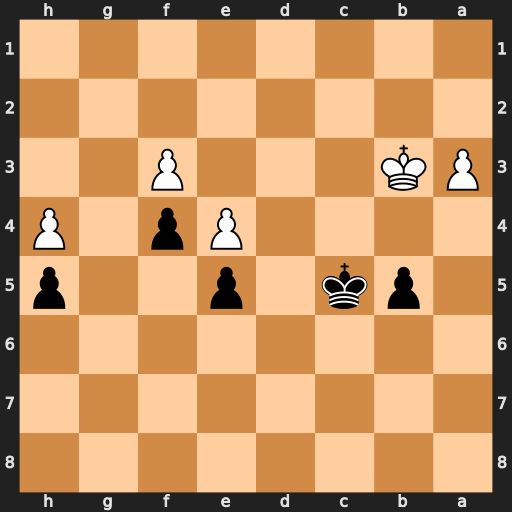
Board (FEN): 8/8/8/1pk1p2p/4Pp1P/PK3P2/8/8
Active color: b
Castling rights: -
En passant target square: -
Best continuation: Kd4 Kb4 Ke3